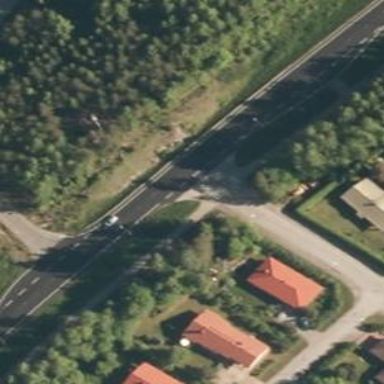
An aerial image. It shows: Marked crossing on the road.